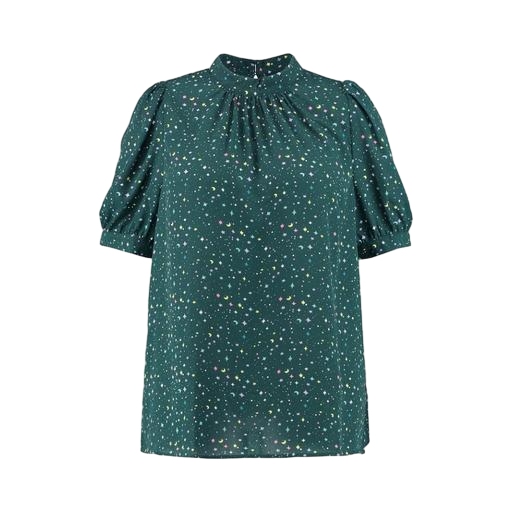
green plus size mock-neck top only macy, green printed shirt, green ray floral-printed blouse, white background